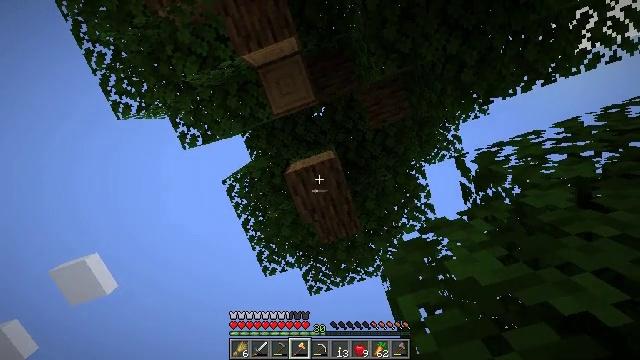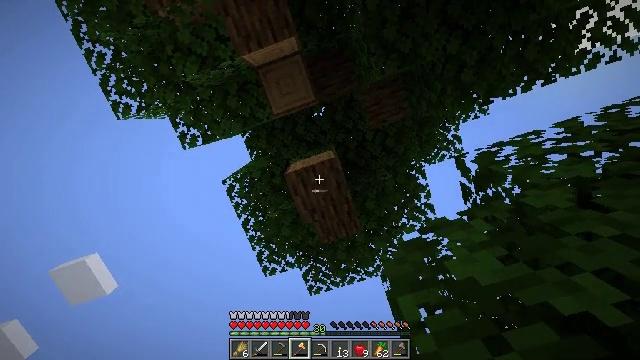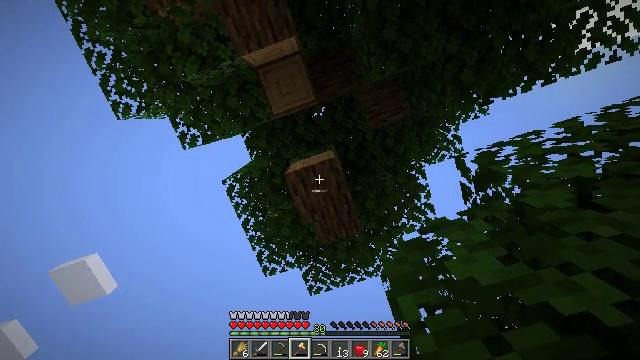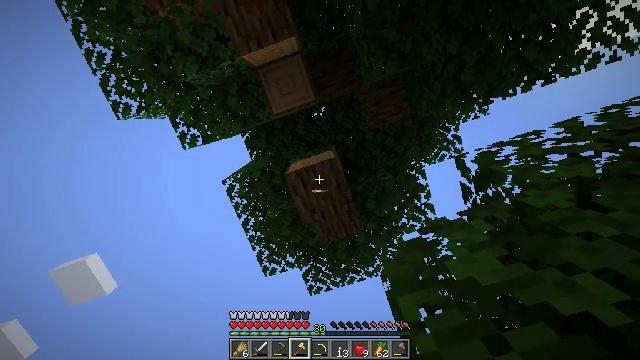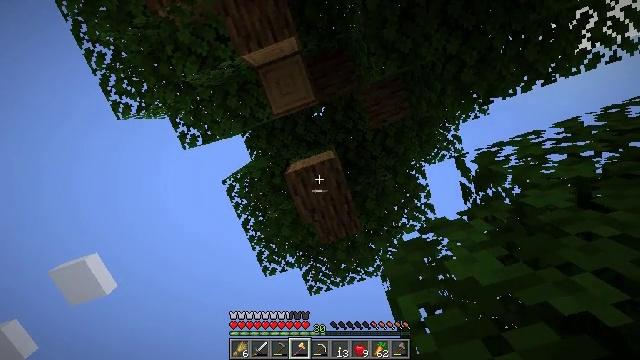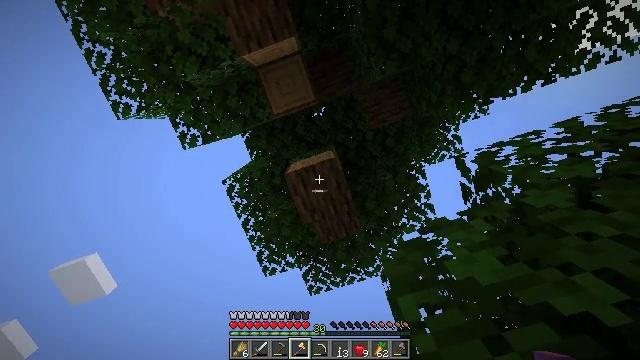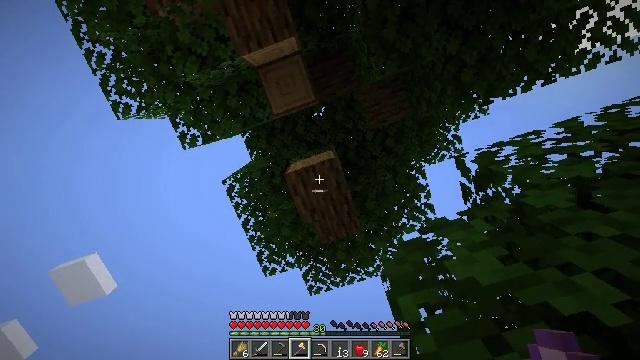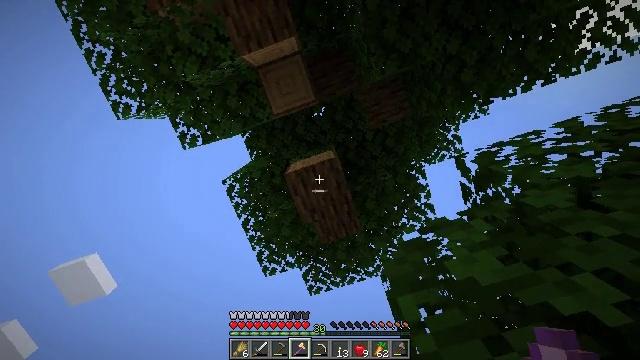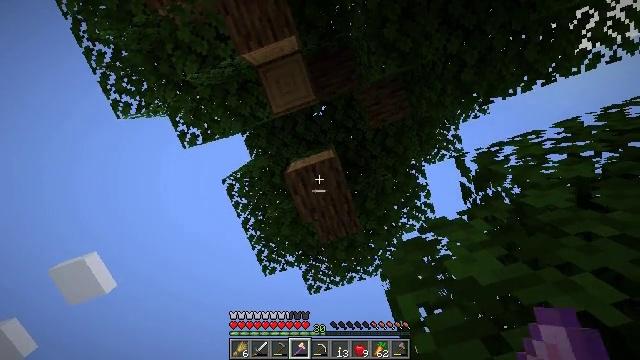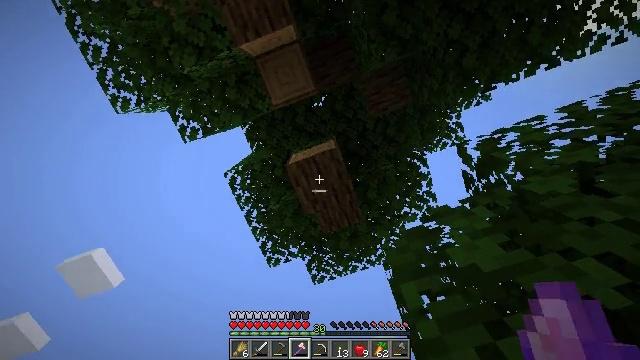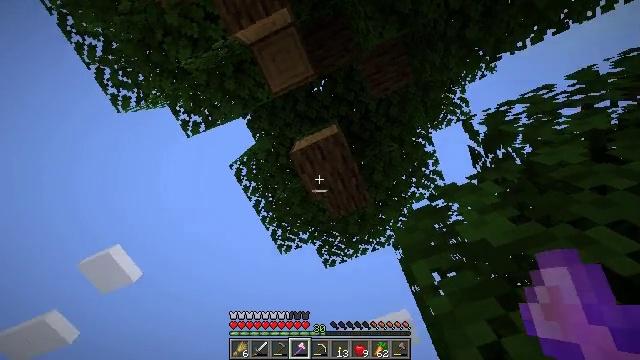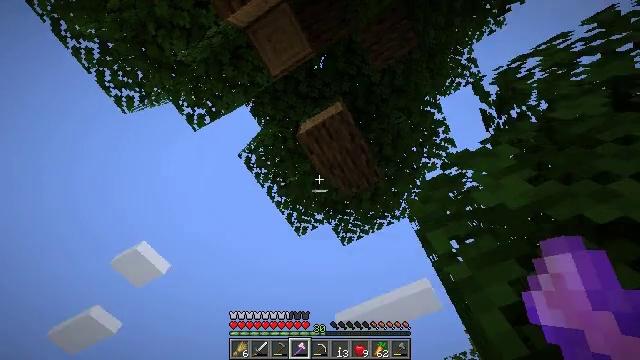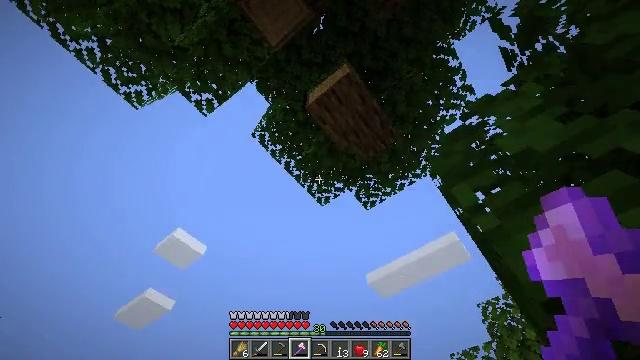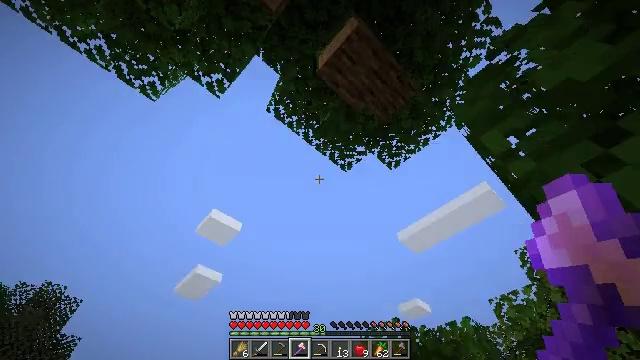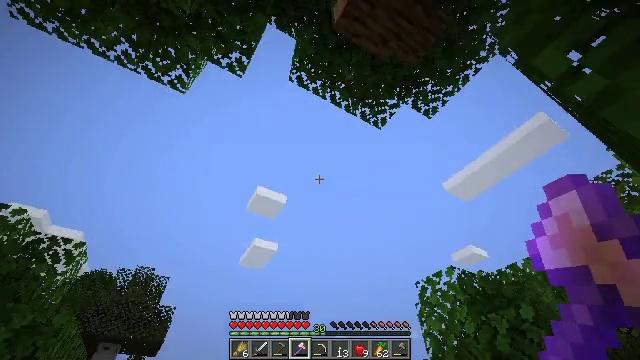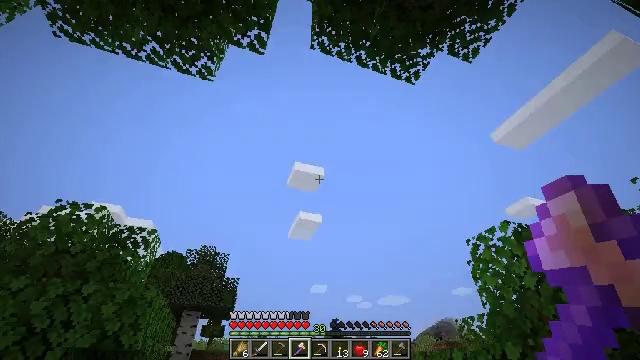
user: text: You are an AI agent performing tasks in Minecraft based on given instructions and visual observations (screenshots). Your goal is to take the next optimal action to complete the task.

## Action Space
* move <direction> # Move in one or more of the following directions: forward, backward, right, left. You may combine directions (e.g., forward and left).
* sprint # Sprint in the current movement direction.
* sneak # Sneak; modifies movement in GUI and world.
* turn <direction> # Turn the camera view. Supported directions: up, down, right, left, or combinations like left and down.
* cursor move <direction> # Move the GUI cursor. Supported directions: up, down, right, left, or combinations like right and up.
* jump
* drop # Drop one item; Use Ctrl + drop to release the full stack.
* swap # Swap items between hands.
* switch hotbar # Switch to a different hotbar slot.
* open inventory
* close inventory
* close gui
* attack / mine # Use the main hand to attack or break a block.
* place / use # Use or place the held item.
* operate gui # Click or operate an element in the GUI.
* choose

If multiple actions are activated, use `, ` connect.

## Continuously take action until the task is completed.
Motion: motion action
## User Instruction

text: Mine grass block from the ground.
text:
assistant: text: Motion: attack / mine
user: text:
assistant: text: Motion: attack / mine
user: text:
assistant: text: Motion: attack / mine
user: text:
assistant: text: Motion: attack / mine
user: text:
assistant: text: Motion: attack / mine
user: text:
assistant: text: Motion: attack / mine
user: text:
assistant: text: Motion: attack / mine
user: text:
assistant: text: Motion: attack / mine
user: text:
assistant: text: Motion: turn left and down
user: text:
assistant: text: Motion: turn left and down
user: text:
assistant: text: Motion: turn left and down
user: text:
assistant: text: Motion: turn left and down
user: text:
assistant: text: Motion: turn left and down
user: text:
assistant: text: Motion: turn left and down
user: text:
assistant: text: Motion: turn left and down
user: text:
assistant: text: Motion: turn left and down
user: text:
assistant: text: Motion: turn left and down
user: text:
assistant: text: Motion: turn left and down
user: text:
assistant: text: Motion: turn left and down
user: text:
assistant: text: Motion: move left, turn left and down
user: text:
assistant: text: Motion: move forward and move left, turn left and down
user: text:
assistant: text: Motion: move forward and move left, turn left and down
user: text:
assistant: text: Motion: move forward and move left, turn left and down
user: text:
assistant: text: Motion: move forward and move left, turn left and down
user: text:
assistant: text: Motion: turn left and down, open inventory
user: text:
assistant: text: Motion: open inventory
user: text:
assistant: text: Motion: open inventory
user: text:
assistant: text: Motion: no_op
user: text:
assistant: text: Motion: no_op
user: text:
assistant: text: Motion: cursor move right